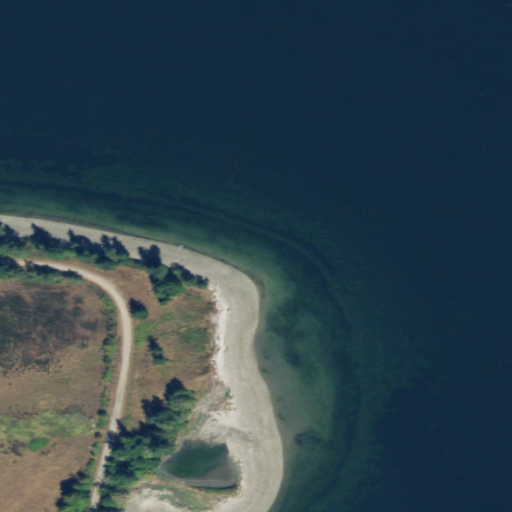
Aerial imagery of cape in Washington named Baldwin Point containing open water, pasture, low intensity development, barren land, grassland, herbaceous wetlands, shrub, high intensity development, and medium intensity development